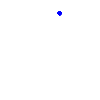
Particle: electron